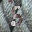
Label: 5